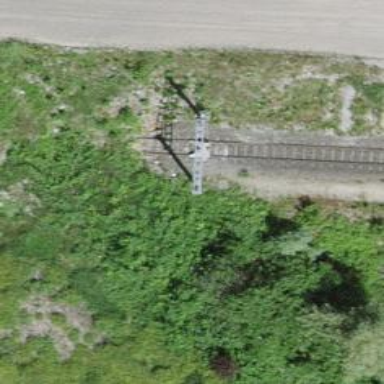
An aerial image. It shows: Railway buffer stop.